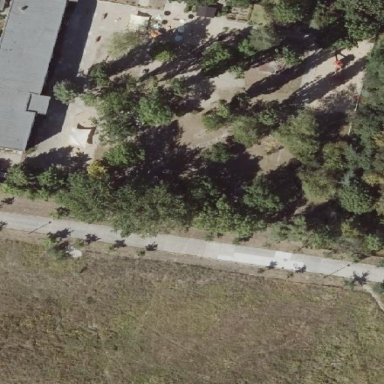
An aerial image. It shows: Kindergarten.